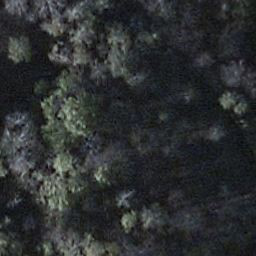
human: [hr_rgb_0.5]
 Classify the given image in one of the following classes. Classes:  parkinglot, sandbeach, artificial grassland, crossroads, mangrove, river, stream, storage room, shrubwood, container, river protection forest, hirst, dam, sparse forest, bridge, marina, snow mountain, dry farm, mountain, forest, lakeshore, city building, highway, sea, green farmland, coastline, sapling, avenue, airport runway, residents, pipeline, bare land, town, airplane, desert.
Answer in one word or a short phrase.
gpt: shrubwood